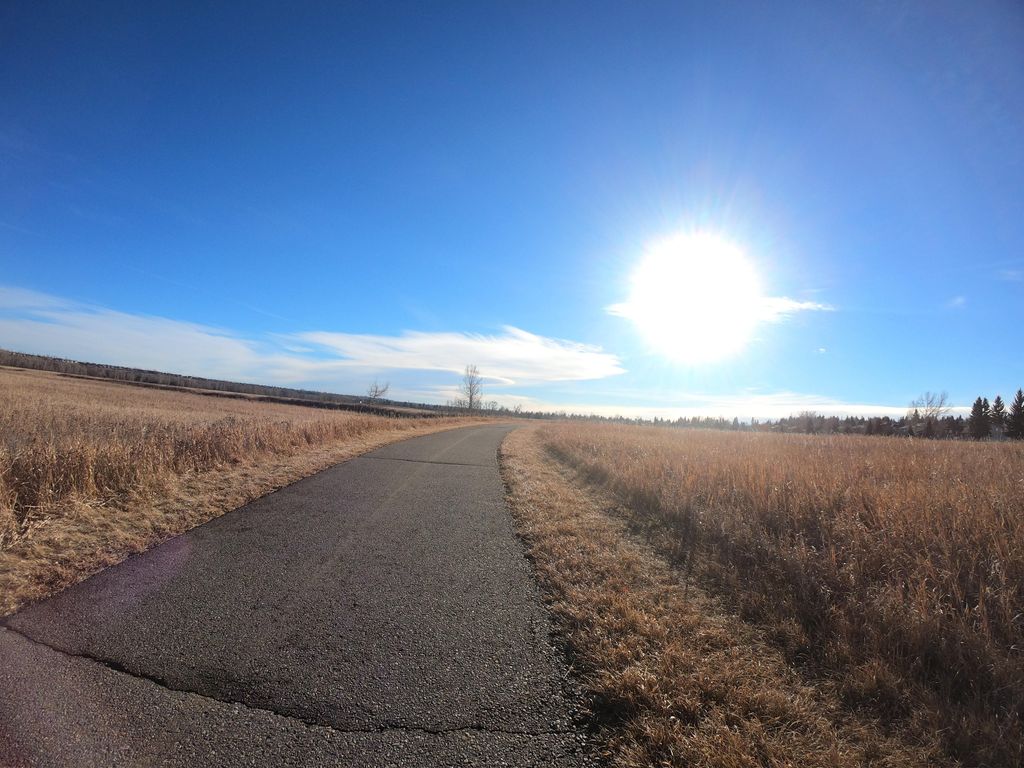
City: calgary